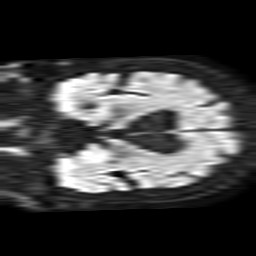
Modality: TRACE
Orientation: coronal
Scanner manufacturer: philips
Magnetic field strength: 1.5 T
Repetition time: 3.512 s
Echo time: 0.07039 s